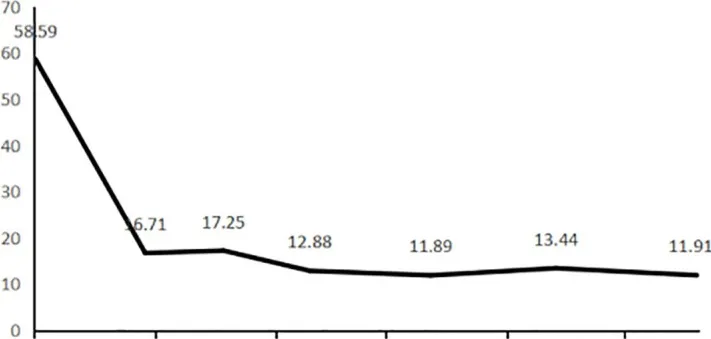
The tumor markers after treatment with Herceptin combined with chemotherapy. NSA.
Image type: chart (chart)